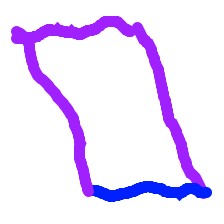
Shape: parallelogram